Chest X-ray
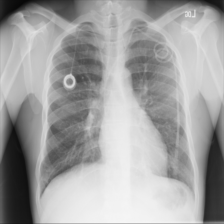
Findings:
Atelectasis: positive
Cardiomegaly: negative
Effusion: negative
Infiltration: negative
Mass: negative
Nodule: negative
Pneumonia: negative
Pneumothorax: negative
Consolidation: negative
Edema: negative
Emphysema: negative
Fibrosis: negative
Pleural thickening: negative
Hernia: negative